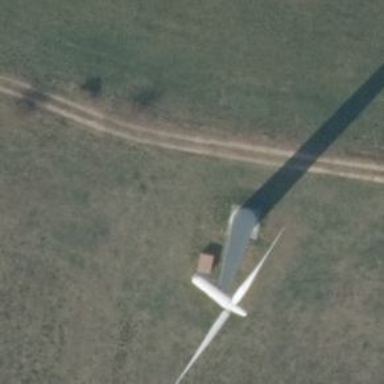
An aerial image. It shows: Wind power generator with wind turbines.